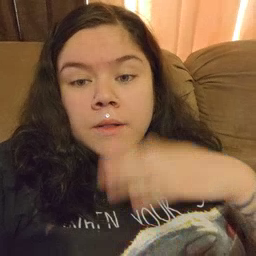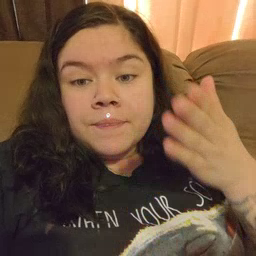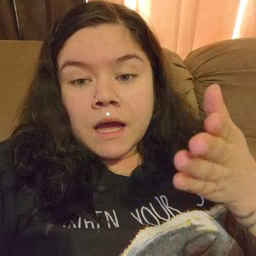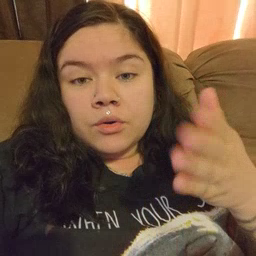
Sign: there